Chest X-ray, AP view. Patient: 22 years old, sex M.
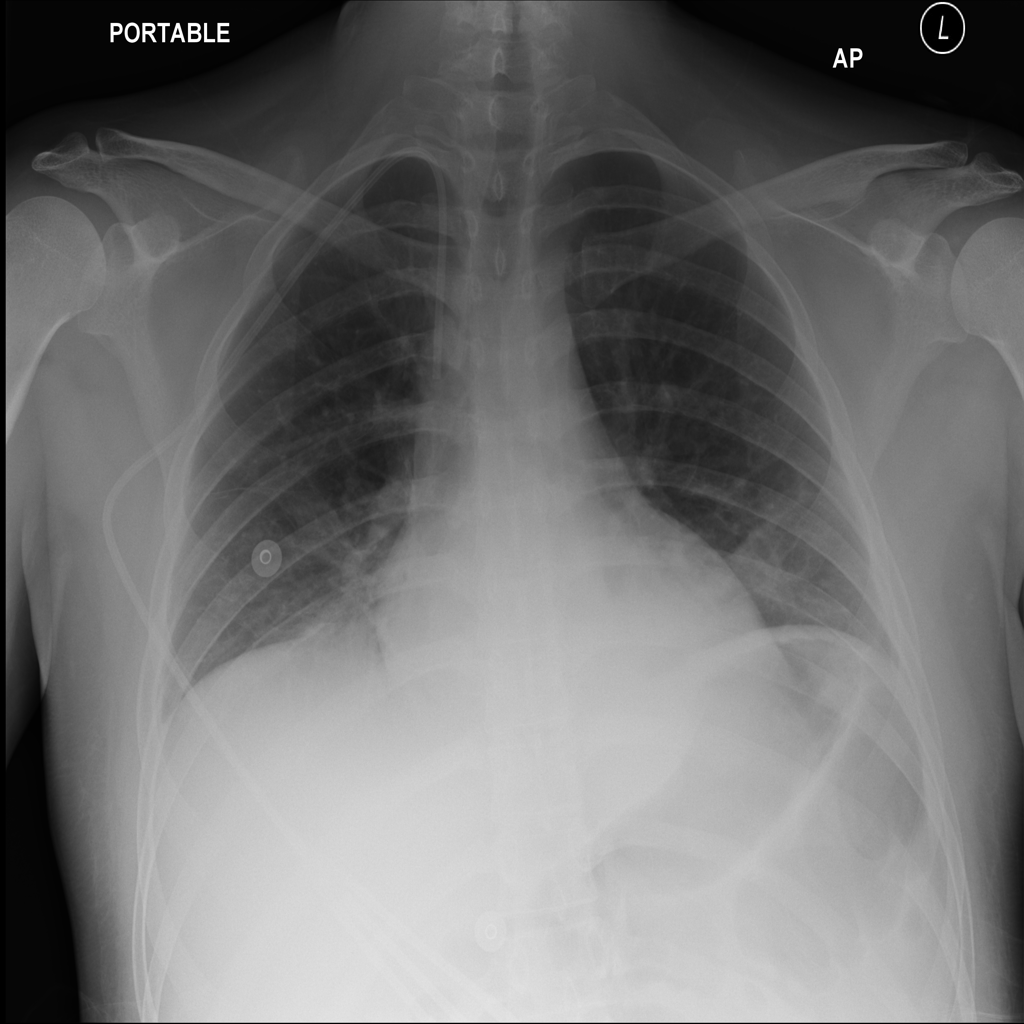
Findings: Edema, Effusion, Infiltration